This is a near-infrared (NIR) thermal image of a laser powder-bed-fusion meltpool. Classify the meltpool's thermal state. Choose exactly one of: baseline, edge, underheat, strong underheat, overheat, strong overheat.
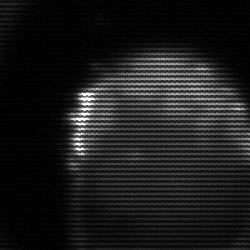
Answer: edge